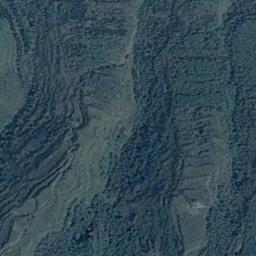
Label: terrace